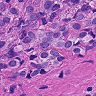
Metastatic tissue present: yes